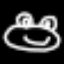
Label: frog